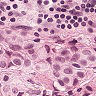
Metastatic tissue present: yes